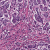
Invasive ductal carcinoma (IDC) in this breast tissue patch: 1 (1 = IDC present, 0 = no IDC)